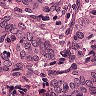
Metastatic tissue present: yes